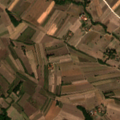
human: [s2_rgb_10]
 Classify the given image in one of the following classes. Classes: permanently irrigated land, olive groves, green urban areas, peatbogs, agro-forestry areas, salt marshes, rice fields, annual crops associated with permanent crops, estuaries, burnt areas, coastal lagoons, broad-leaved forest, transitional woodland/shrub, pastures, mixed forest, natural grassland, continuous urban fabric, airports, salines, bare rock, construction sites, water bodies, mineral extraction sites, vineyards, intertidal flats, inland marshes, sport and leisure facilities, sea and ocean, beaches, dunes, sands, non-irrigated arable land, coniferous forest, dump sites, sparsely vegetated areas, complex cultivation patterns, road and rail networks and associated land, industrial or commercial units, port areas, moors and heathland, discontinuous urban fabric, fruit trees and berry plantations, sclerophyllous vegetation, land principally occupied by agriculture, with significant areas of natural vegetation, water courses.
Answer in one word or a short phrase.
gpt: non-irrigated arable land, complex cultivation patterns, land principally occupied by agriculture, with significant areas of natural vegetation